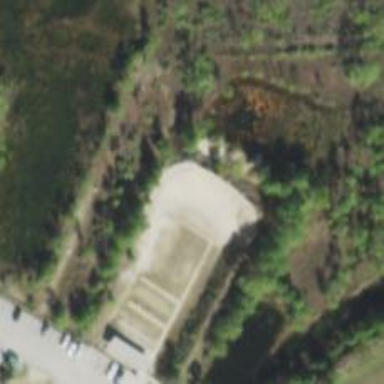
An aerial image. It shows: Fence surrounding shooting sport area.